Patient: sex F, age 33
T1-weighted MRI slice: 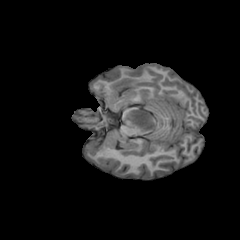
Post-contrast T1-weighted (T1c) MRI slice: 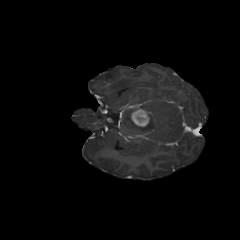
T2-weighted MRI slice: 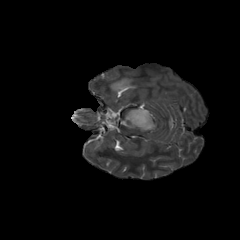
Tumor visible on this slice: yes
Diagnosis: Glioblastoma, IDH-wildtype
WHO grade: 4